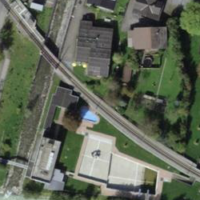
EUNIS habitat code: 54
Species observed at this site:
Streptopelia decaocto
Cinclus cinclus
Motacilla cinerea
Motacilla alba